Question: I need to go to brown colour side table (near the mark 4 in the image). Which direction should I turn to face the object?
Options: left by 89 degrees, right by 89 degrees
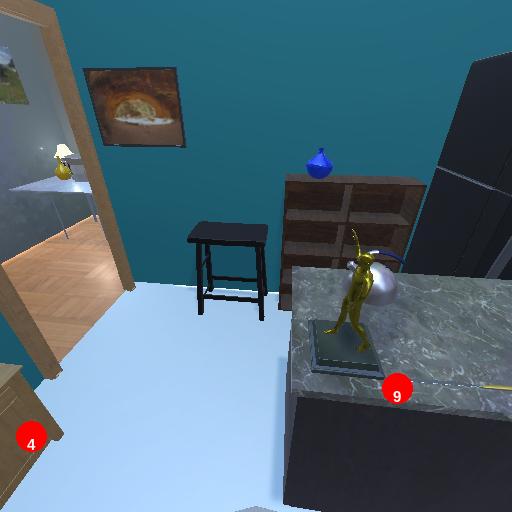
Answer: left by 89 degrees